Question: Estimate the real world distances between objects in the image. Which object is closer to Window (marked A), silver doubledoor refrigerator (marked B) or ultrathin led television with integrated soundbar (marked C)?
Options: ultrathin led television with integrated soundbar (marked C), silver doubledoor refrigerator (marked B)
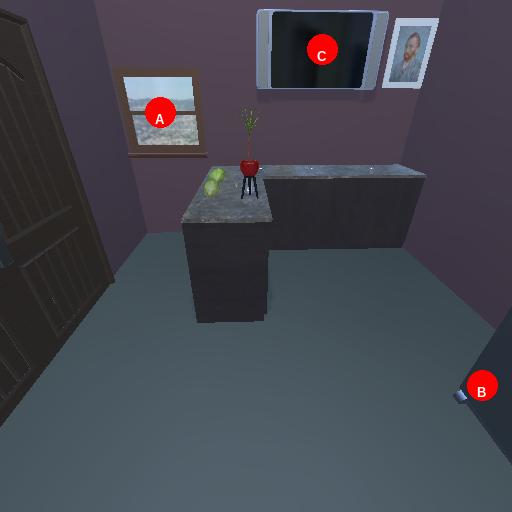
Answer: ultrathin led television with integrated soundbar (marked C)